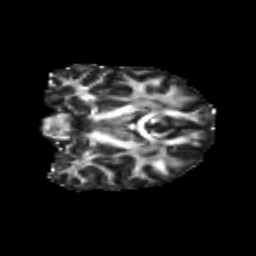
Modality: FA
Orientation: coronal
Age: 18
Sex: female
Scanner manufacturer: siemens
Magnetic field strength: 3 T
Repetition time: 1.8 s
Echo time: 0.07 s